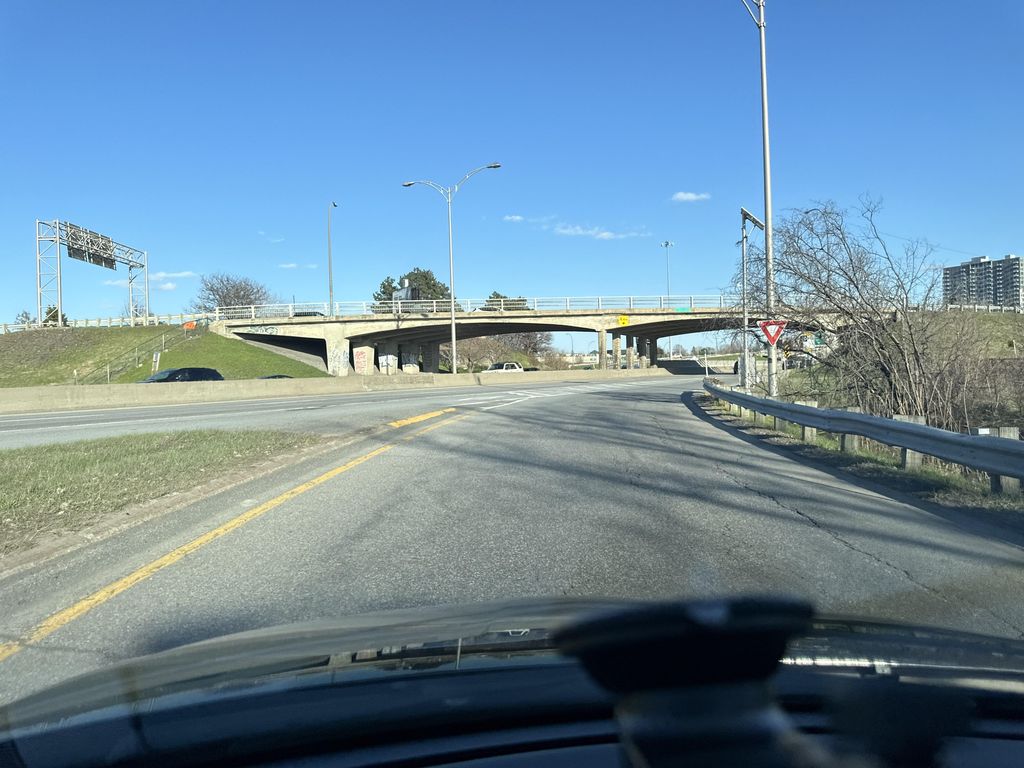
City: montreal